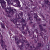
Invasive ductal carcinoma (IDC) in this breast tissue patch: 1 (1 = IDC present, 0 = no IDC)